Interaction volume radius: 5 \u00c5
Interaction volume height: 15 \u00c5
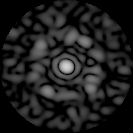
Disorder parameter: 0.774